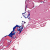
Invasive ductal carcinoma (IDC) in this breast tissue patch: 0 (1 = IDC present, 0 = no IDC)